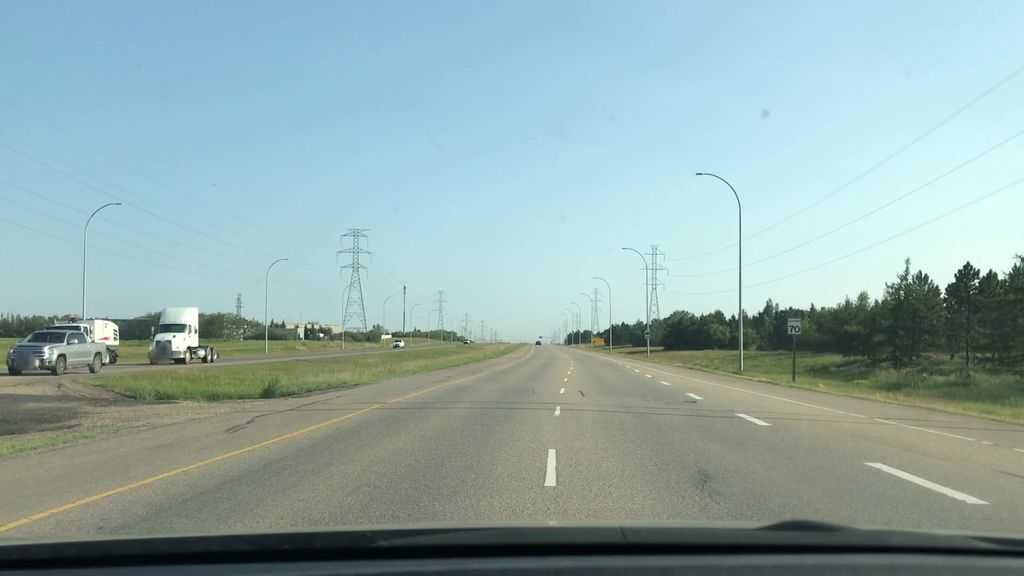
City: edmonton